Question: How to aligh two CCLabelTtf vertically with different font size? Thanks
This is how I am creating labels:
'''
for (int i = 0; i < 5; i++) {
CCLabelTTF *label = [CCLabelTTF labelWithString:@"11km 90m" fontName:@"Limelight.ttf" fontSize:20];
label.anchorPoint = ccp(0.5, 0.5);
label.position = ccp((size.width-225)/2 + 30, size.height - (size.height-260)/2 -i * 40 - 28);
[self addChild:label];
CCLabelTTF *label1 = [CCLabelTTF labelWithString:@"2013/11/22" fontName:@"Limelight.ttf" fontSize:15];
label1.anchorPoint = ccp(0.5, 0.5);
label1.position = ccp(160 + 25, size.height - (size.height-260)/2 -i * 40 - 28);
[self addChild:label1];
CCLabelTTF *label2 = [CCLabelTTF labelWithString:@"21 : 00" fontName:@"Limelight.ttf" fontSize:10];
label2.anchorPoint = ccp(0.5, 0.5);
label2.position = ccp(size.width - ((size.width-225)/2 + 30) + 20, size.height - (size.height-260)/2 -i * 40 - 28);
[self addChild:label2];
}
'''

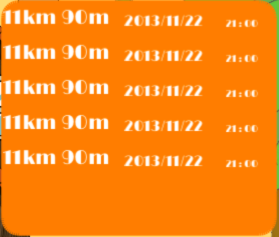
Answer: With cocos2d 2.x, use the following :
'''
CCLabelTTF *label = [CCLabelTTF labelWithString:inText
fontName:_defaultMenuItemFont
fontSize:_defaultMenuItemFontSize
dimensions:inSize
hAlignment:inAlignment
];
label.verticalAlignment = kCCVerticalTextAlignmentCenter;
'''
i noticed that with one of the various 2.1 builds, you may have to do this AFTER setting the vertical alignment in order for it to work properly:
'''
[label setString:inText];
'''